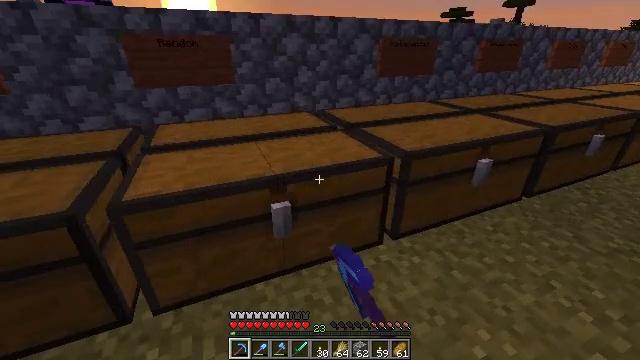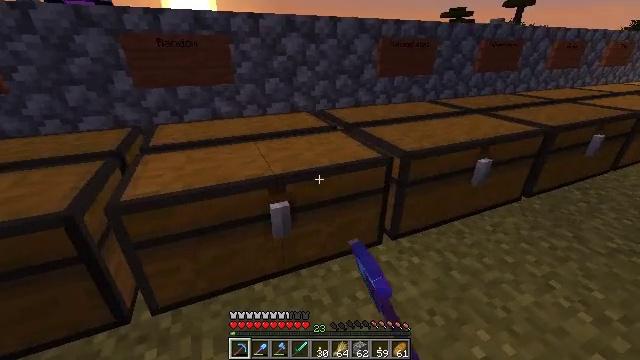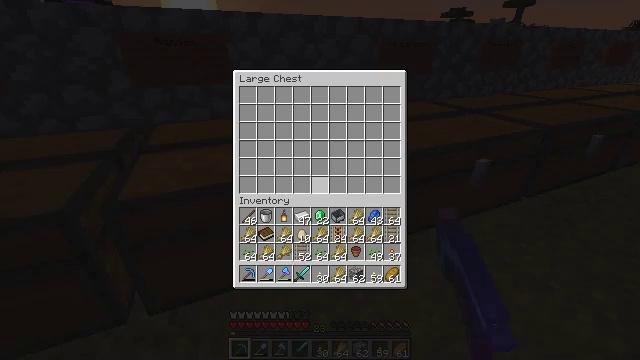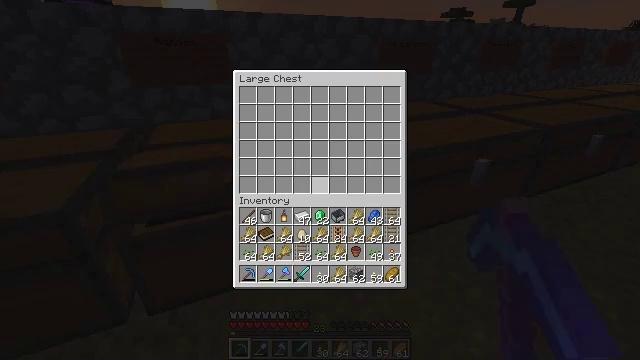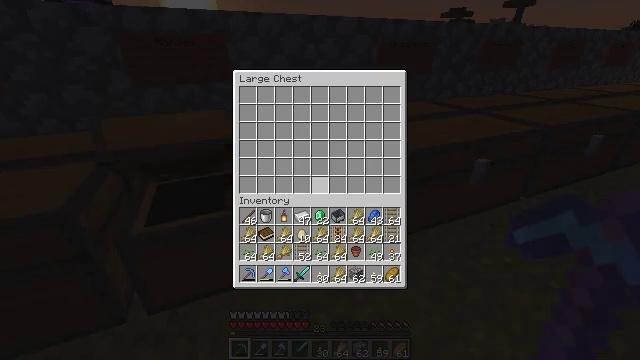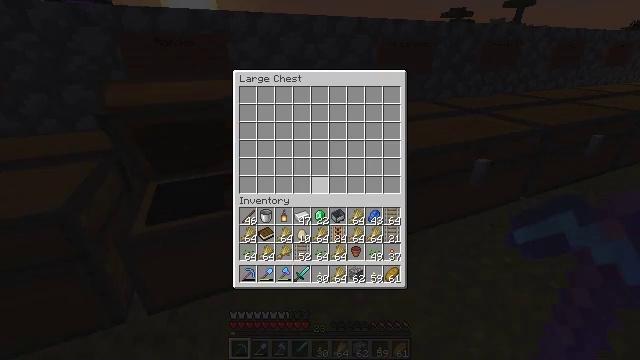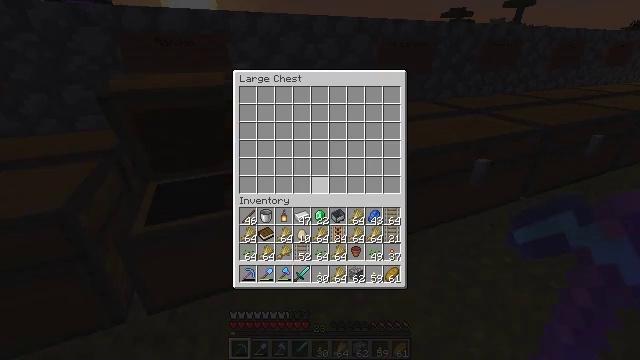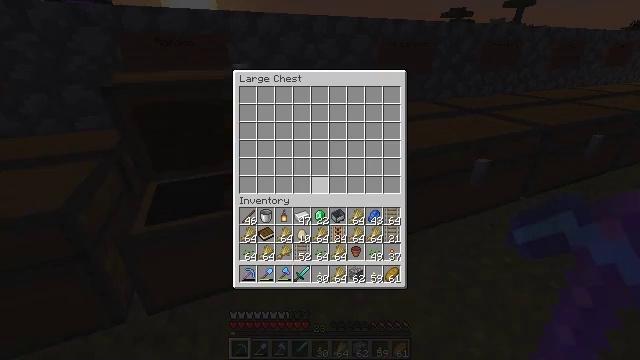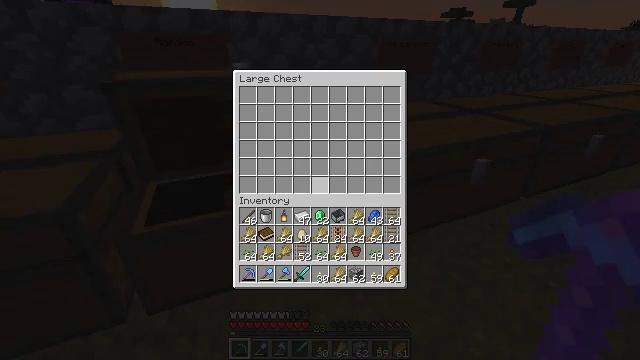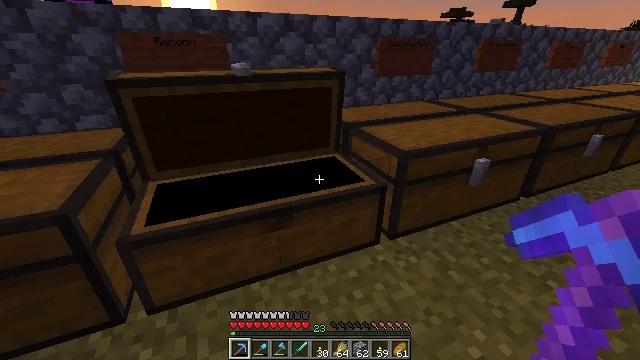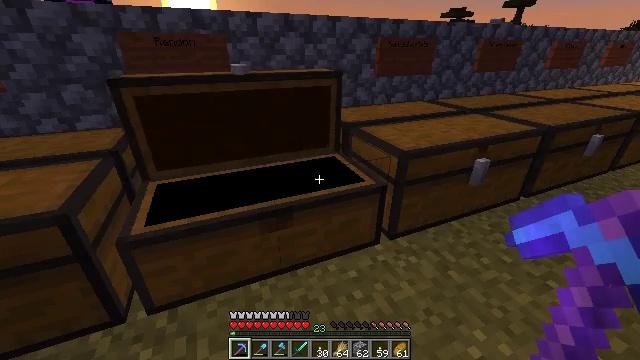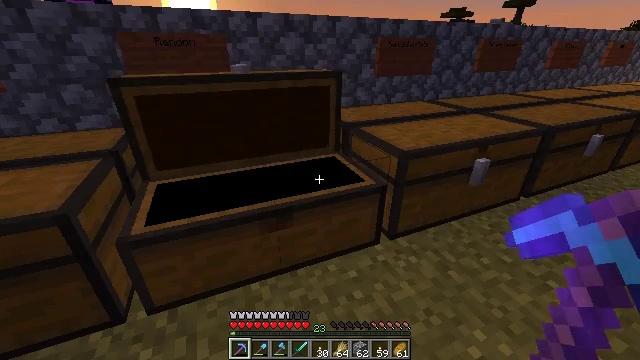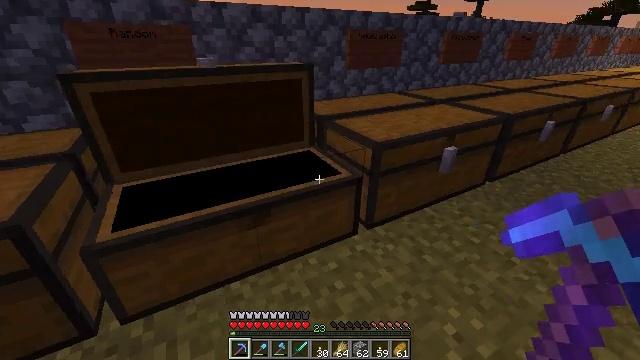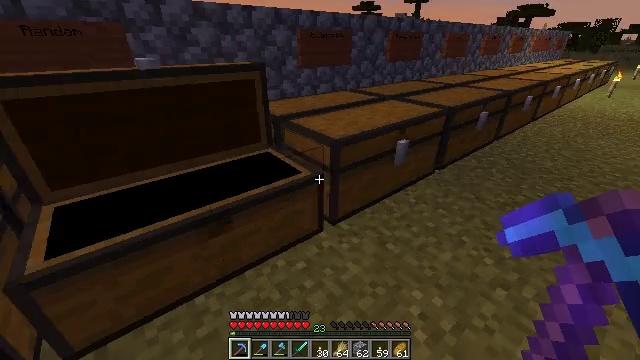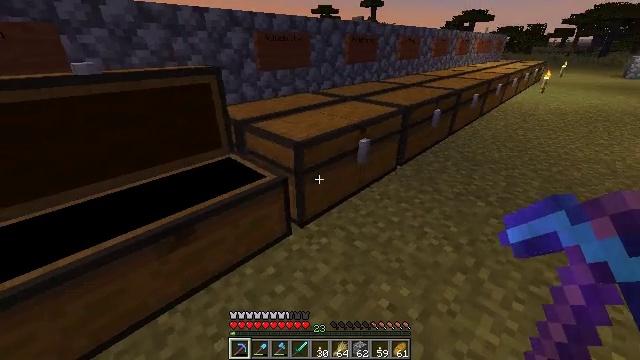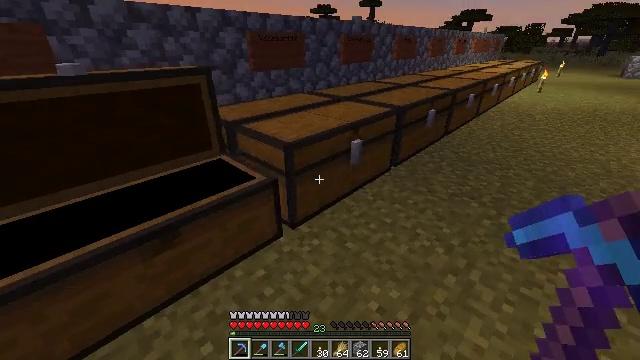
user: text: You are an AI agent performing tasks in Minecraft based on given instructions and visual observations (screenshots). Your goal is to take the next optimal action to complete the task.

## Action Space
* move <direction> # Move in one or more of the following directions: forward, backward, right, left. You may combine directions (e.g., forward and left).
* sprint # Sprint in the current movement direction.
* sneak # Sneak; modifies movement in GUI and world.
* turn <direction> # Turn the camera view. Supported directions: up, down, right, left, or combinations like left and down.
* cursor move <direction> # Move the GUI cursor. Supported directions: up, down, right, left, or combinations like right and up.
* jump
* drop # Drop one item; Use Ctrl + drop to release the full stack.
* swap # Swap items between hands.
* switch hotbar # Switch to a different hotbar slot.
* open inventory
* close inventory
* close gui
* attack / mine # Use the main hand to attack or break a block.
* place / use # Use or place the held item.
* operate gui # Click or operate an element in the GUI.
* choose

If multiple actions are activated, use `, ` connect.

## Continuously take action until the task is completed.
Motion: motion action
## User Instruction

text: Remove a lantern from the inventory.
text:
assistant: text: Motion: no_op
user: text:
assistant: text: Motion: no_op
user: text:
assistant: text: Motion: no_op
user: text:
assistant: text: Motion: no_op
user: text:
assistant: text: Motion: no_op
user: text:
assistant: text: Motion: no_op
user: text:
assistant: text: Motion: no_op
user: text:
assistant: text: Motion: no_op
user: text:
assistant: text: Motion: no_op
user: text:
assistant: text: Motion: no_op
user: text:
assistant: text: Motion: no_op
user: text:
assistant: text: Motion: turn right and down
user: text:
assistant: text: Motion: turn right
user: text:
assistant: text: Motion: move right, turn right
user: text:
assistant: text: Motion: move forward and move right
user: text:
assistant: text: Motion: move forward and move right
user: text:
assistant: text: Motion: move forward and move right, turn left
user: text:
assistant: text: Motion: move forward and move right, turn left
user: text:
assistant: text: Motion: move forward, turn left, use / place
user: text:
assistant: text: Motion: use / place
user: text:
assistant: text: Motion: use / place
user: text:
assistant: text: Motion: use / place
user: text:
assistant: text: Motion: no_op
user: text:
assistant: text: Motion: no_op
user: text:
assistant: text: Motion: no_op
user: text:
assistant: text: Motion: no_op
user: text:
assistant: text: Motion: no_op
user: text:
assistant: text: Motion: no_op
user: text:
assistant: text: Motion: no_op
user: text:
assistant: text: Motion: turn left